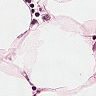
Metastatic tissue present: no